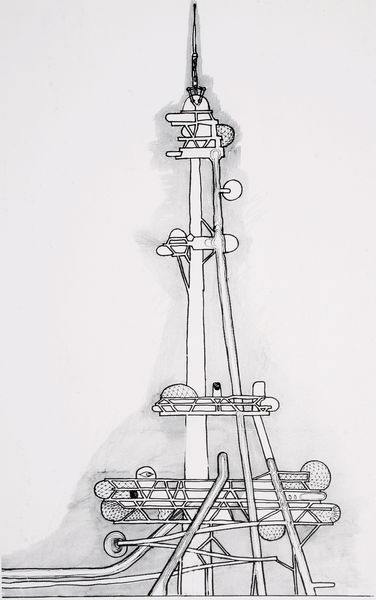
Titel: Montreal-Tower, Projekt, Vorentwurf
Künstler: Archigram
Schlagwörter: schwarz, skizze, weiss, zeichnung, spitze, turm, abstrakt, kuppel, geländer, maschine, plan, ebenen, antenne, leitungen, fernsehturm, sprungturm